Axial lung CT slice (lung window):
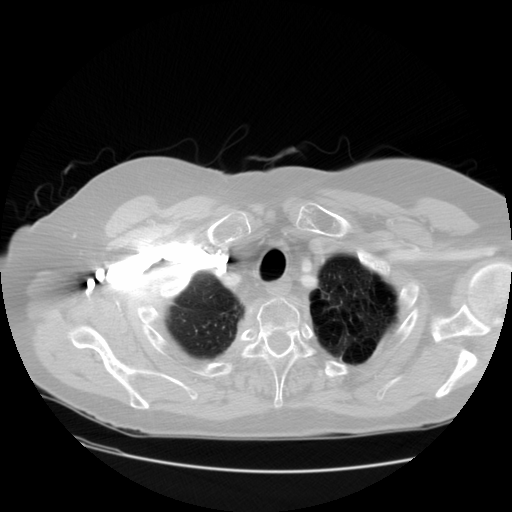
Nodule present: no